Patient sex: F
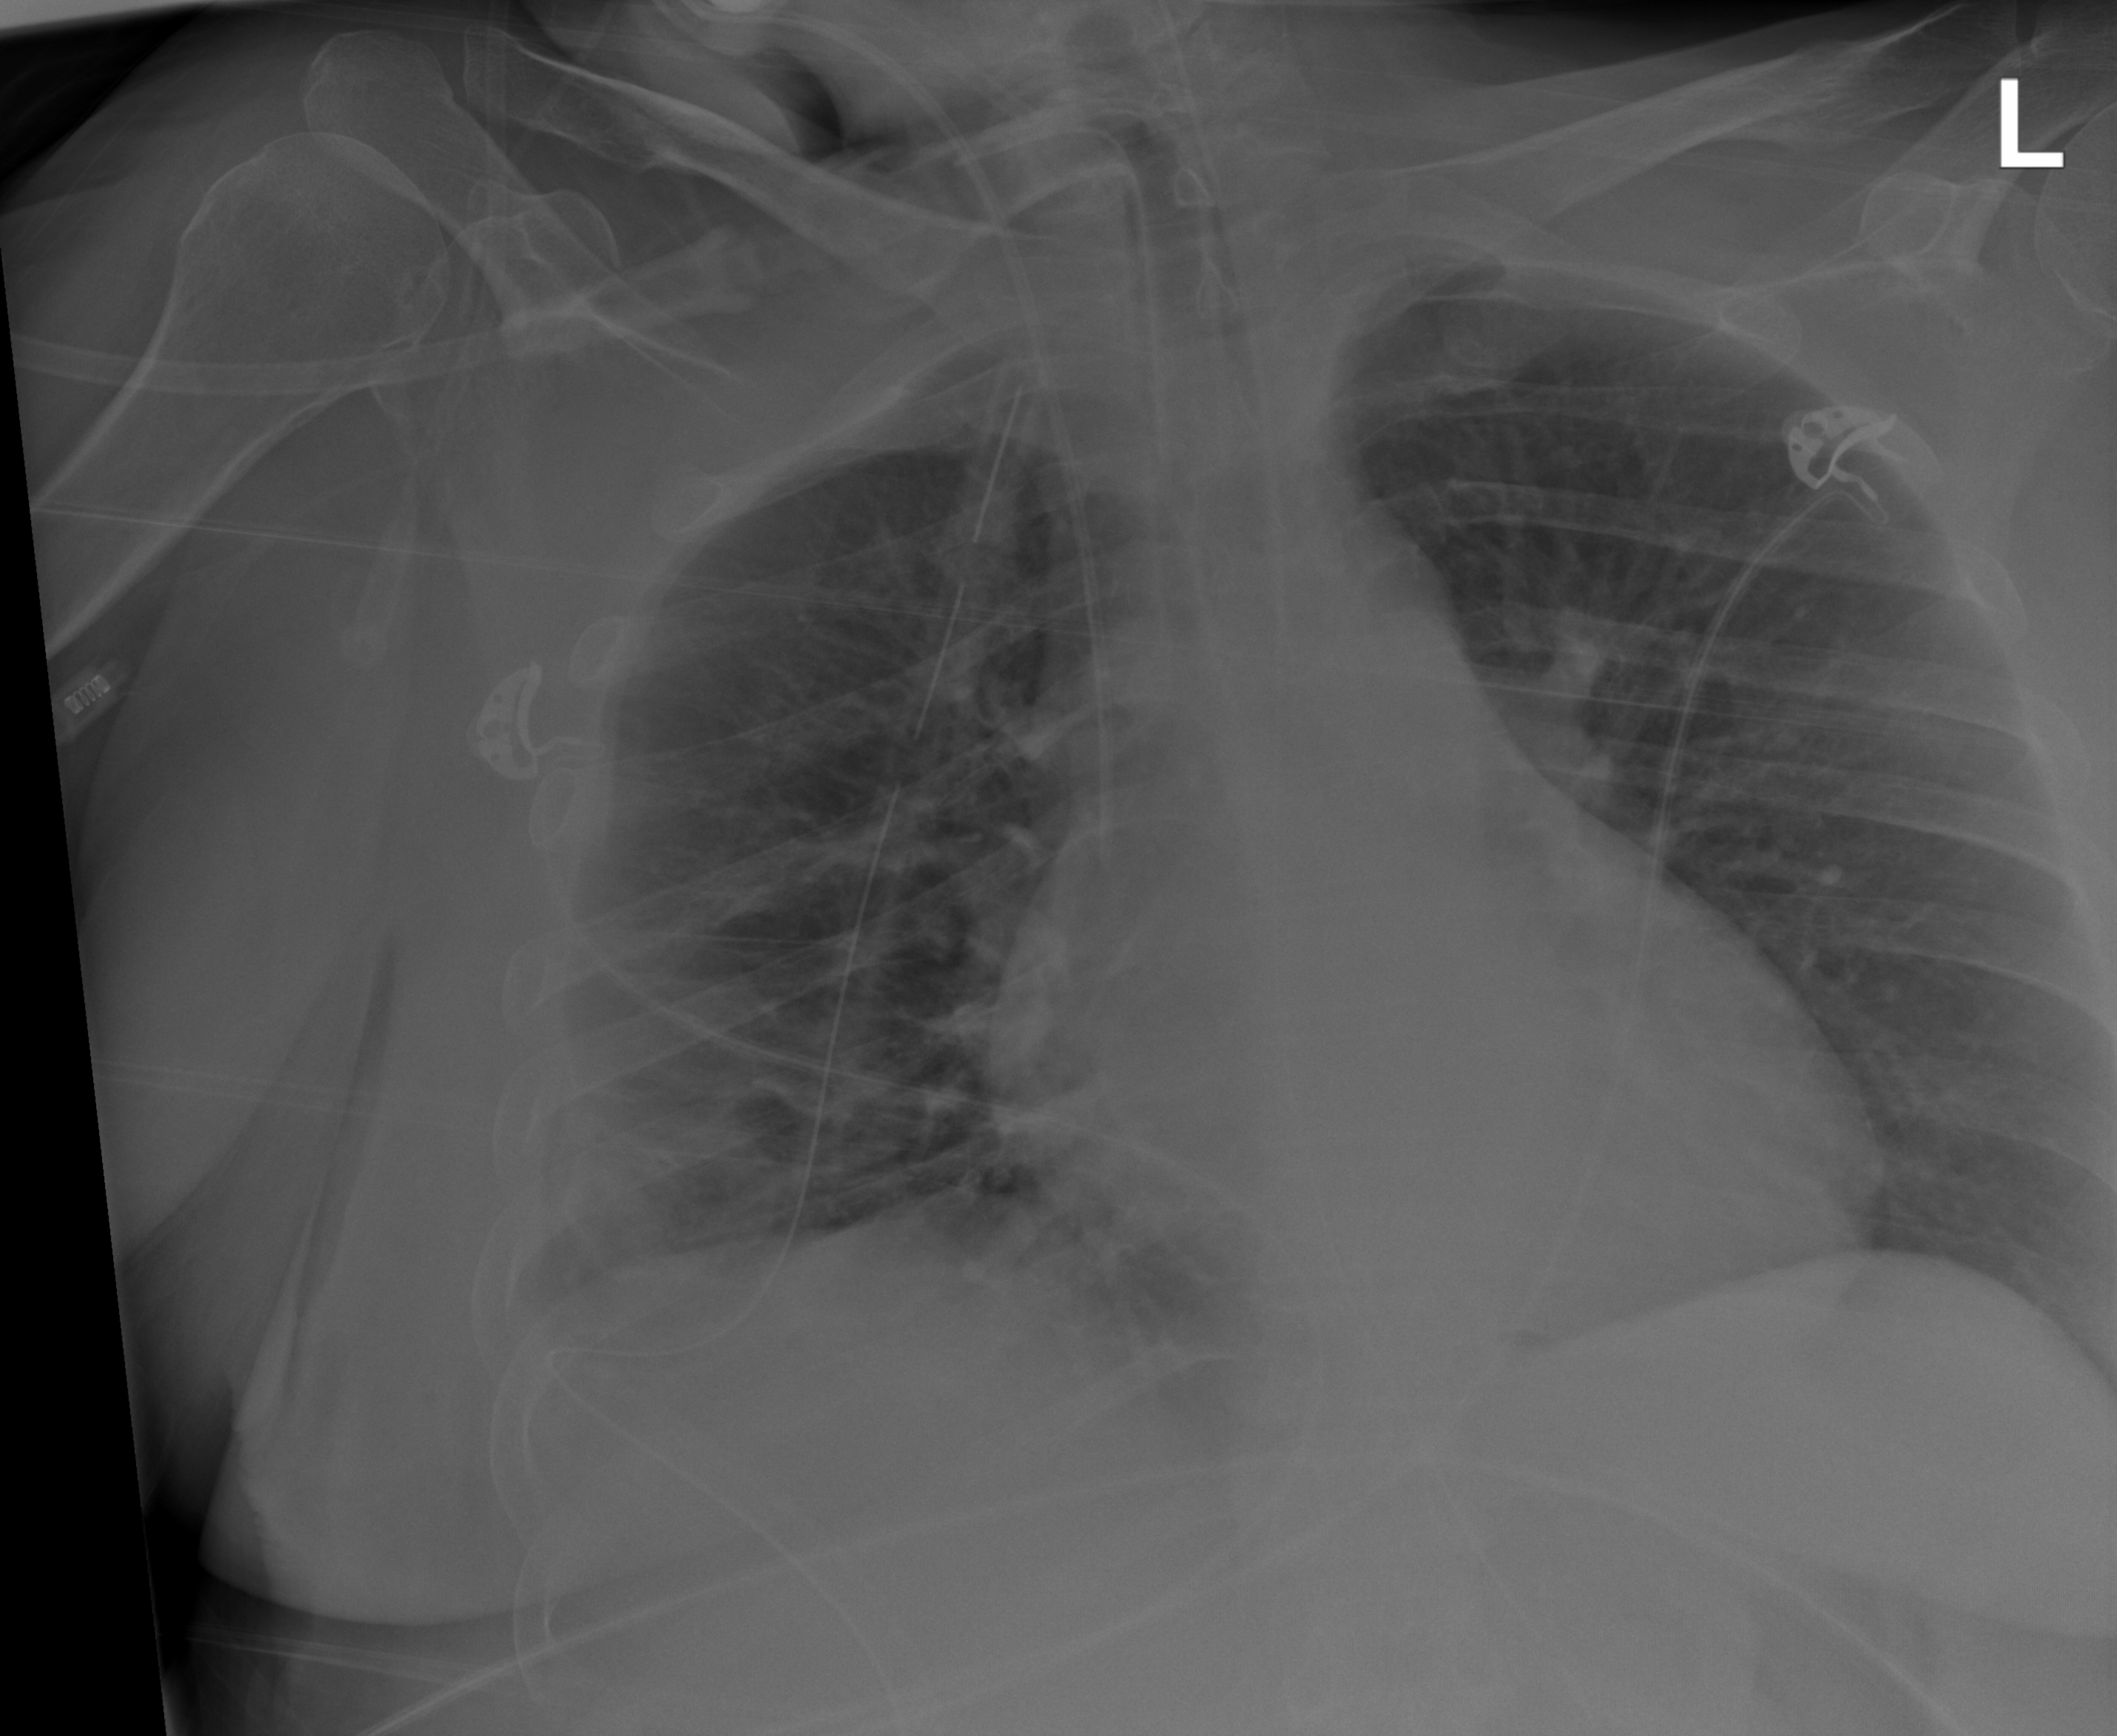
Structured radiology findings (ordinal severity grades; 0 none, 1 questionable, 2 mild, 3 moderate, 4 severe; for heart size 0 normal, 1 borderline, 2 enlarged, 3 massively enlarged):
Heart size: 2
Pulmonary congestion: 2
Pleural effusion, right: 2
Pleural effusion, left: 0
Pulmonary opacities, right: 2
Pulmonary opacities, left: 0
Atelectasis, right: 3
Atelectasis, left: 0